В электрической цепи (см. рисунок) все элементы можно считать идеальными.  Вначале конденсатор ёмкостью $C$ не заряжен. Ключ $K$ замыкают, а затем, когда скорость изменения энергии в конденсаторе достигает максимума - размыкают.
Найдите мощность $N$, которую развил источник постоянного напряжения к моменту размыкания ключа.
Пусть сопротивления резисторов равны $R_{1}=R_{2}=R$. В этом случае скорость изменения энергии в конденсаторе достигает максимума через время $$ $$ $$ t_{0}=C R \ln \sqrt{2} $$ t_{0}=C R \ln \sqrt{2} $$ t_{0}=C R \ln \sqrt{2} $$ $$ t_{0}=C R \ln \sqrt{2} $$ $$ t_{0}=C R \ln \sqrt{2} $$ (это время можно найти, решая соответствующее дифференциальное уравнение, которое вам решать не нужно). Определите количество теплоты $Q$, которое выделится в цепи при замкнутом ключе $K$.
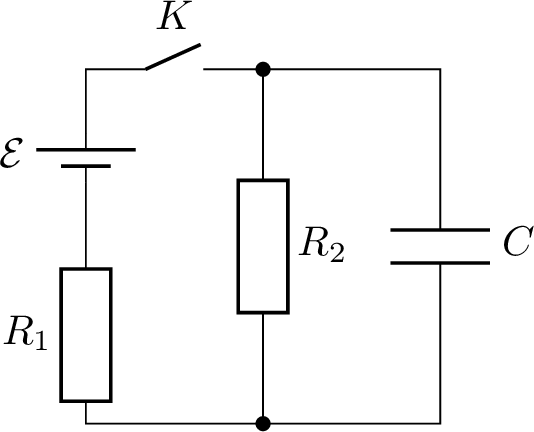
Найдите мощность $N$, которую развил источник постоянного напряжения к моменту размыкания ключа.
Решение: Пусть $I_{C}$ — сила тока, идущего на зарядку конденсатора, а $I_{R}$ — сила тока, протекающего через резистор $R_{2}$, включённый параллельно конденсатору, $I$ — ток через источник, $q_{R}$ — заряд, протекший через резистор $R_{2}$, $q_{C}$ — заряд конденсатора, $q$ — заряд, протекший через источник, $U$ — напряжение на конденсаторе и резисторе $R_{2}$. Тогда $$ U=\frac{q}{C}=I_{R} R_{2}=\mathscr{E}-I R_{1}, $$ откуда находим $$ I=\frac{\mathscr{E}-U}{R_{1}}, \quad I_{R}=\frac{U}{R_{2}}, \quad I_{C}=I-I_{R}=\frac{\mathscr{E}}{R_{1}}-U\left(\frac{1}{R_{1}}+\frac{1}{R_{2}}\right). $$ Зависимость скорости изменения энергии конденсатора от напряжения на нём является квадратным трёхчленом $$ P=U \cdot I_{C}=U\left[\frac{\mathscr{E}}{R_{1}}-U\left(\frac{1}{R_{1}}+\frac{1}{R_{2}}\right)\right], $$ максимум которого находится посередине между его корнями $$ U_{m}=\frac{\mathscr{E}}{2} \frac{R_{2}}{R_{1}+R_{2}}, \quad I_{m}=\frac{\mathscr{E}}{2 R_{1}}. $$ Ток через источник в этот момент $$ I=I_{R}+I_{C}=\frac{U_{m}}{R_{2}}+I_{m}=\frac{\mathscr{E}}{2 R_{1}} \frac{2 R_{1}+R_{2}}{R_{1}+R_{2}}, $$ а искомая мощность источника равна $$ N=\mathscr{E} I=\frac{\mathscr{E}^{2}}{2 R_{1}} \frac{2 R_{1}+R_{2}}{R_{1}+R_{2}}. $$
Ответ: $$ N=\frac{\mathscr{E}^{2}}{2 R_{1}} \frac{2 R_{1}+R_{2}}{R_{1}+R_{2}}. $$

Пусть сопротивления резисторов равны $R_{1}=R_{2}=R$. В этом случае скорость изменения энергии в конденсаторе достигает максимума через время  $$  t_{0}=C R \ln \sqrt{2}  $$  (это время можно найти, решая соответствующее дифференциальное уравнение, которое вам решать не нужно). Определите количество теплоты $Q$, которое выделится в цепи при замкнутом ключе $K$.
Решение: Запишем второе правило Кирхгофа для контура с резисторами $\left(R_{1}=R_{2}=R\right)$ $$ \mathscr{E}=I R_{1}+I_{R} R_{2}=\left(I+I_{R}\right) R, $$ домножим это уравнение на $\Delta t$ $$ \mathscr{E} \Delta t=\left(I \Delta t+I_{R} \Delta t\right) R=\left(\Delta q+\Delta q_{R}\right) R $$ и просуммируем по времени от $0$ до $t_{0}$: $$ \mathscr{E} t_{0}=\left(q+q_{R}\right) R=\left(2 q-q_{C}\right) R. \quad\left(q_{R}=q-q_{C}\right) $$ Отсюда с учётом $$ q_{C}=C U_{m}=\frac{C \mathscr{E}}{2} \frac{R_{2}}{R_{1}+R_{2}}=\frac{C \mathscr{E}}{4} $$ находим $q$ $$ q=C \mathscr{E} \left(\frac{1}{8}+\frac{1}{4} \ln 2\right). $$ Из закона сохранения энергии найдем количество теплоты $Q$, выделившееся в цепи при замкнутом ключе $К$: $$ Q=\mathscr{E} q-\frac{q_{C}^{2}}{2 C}=\frac{C \mathscr{E}^{2}}{4}\left(\frac{3}{8}+\ln 2\right)=0.27 C \mathscr{E}^{2}. $$
Ответ: $$ Q=\frac{C \mathscr{E}^{2}}{4}\left(\frac{3}{8}+\ln 2\right)=0.27 C \mathscr{E}^{2}. $$
Темы:
T, Электричество, RC-цепи, Всероссийские, Электрические цепи, Энергия